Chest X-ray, AP view. Patient: 66 years old, sex M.
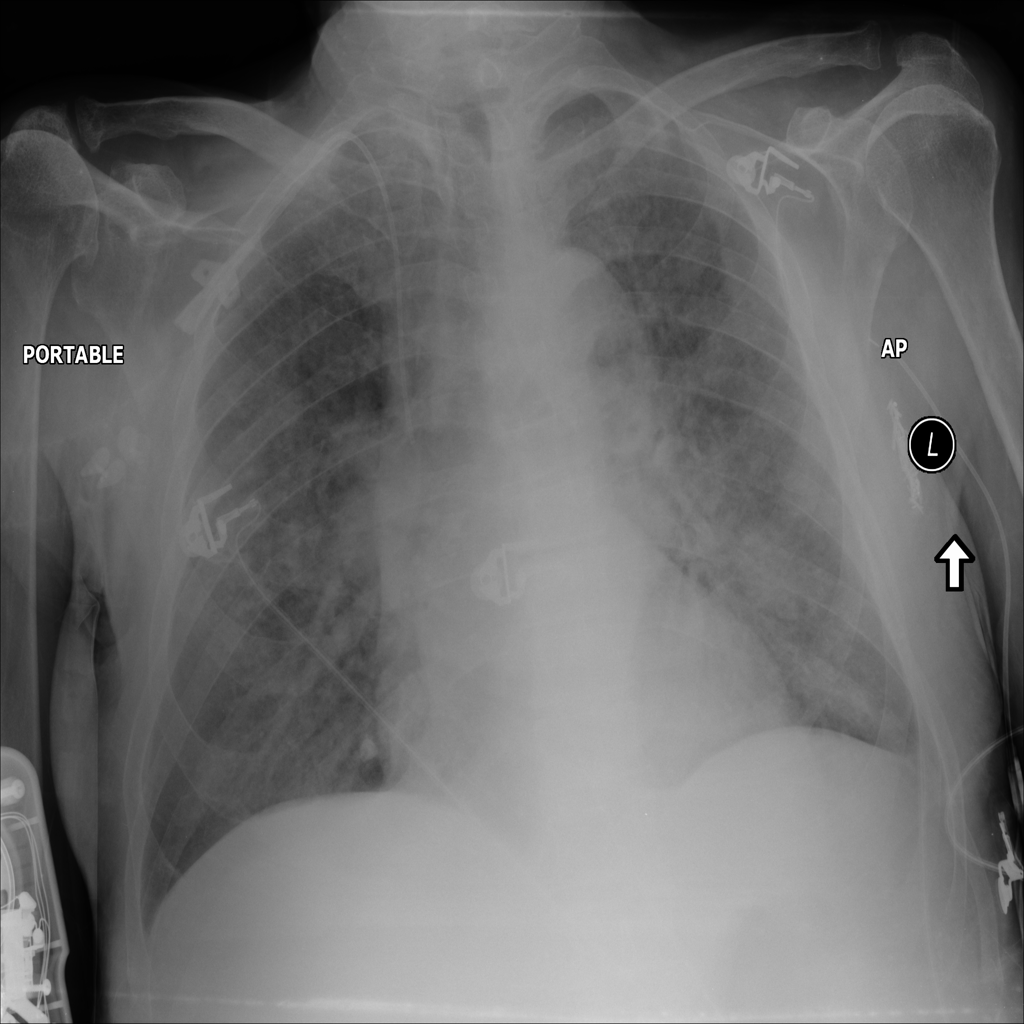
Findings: Infiltration